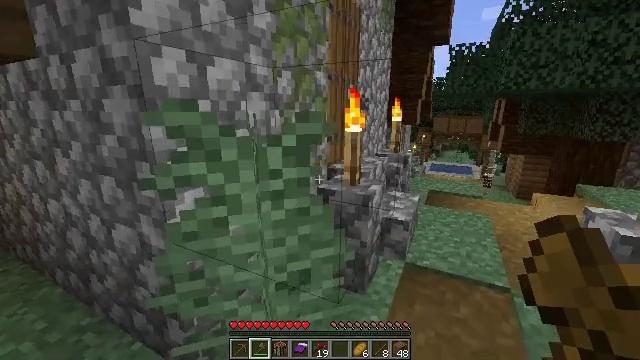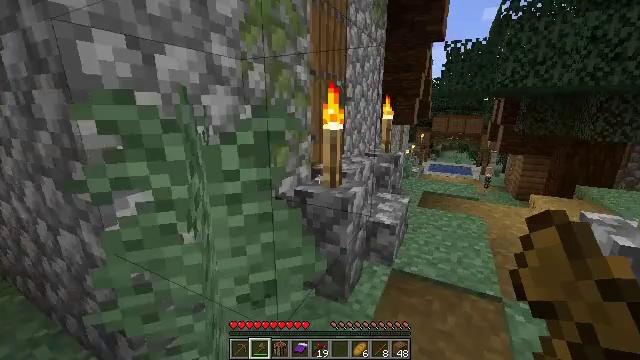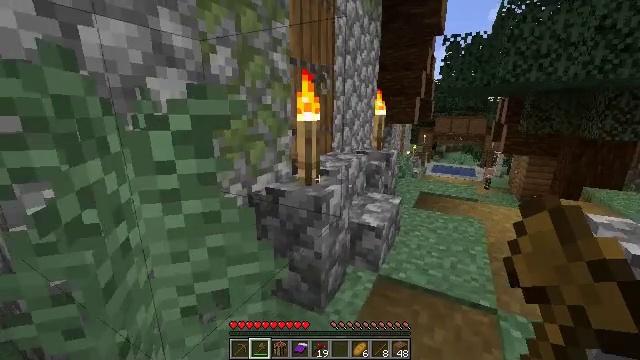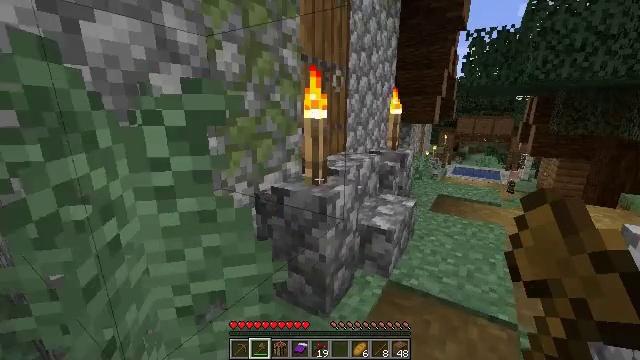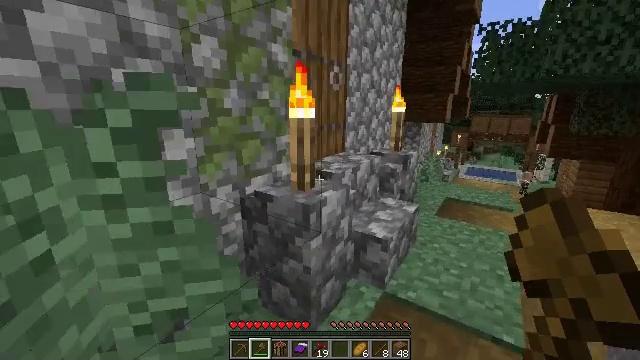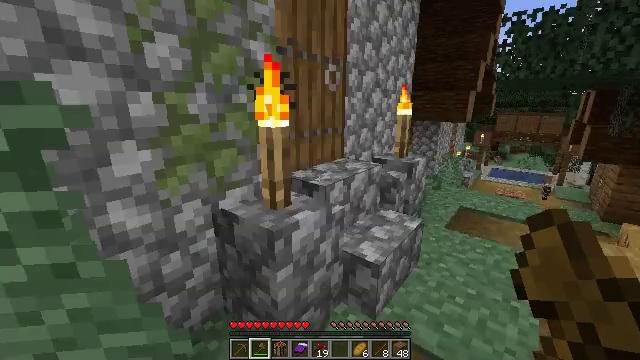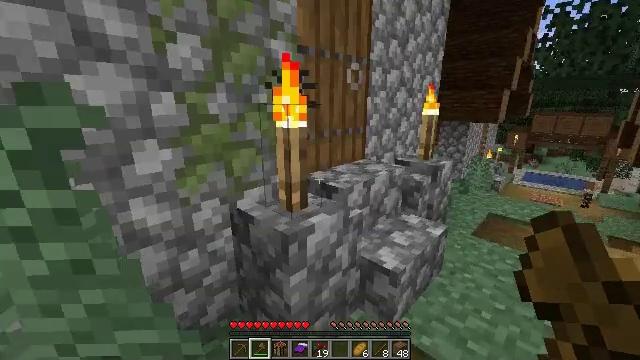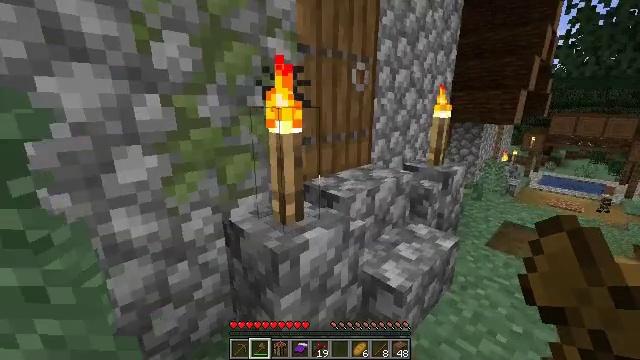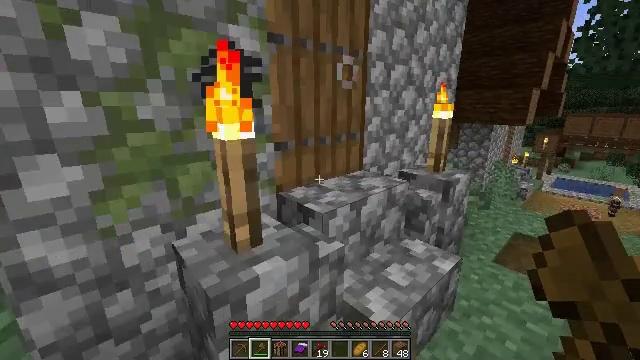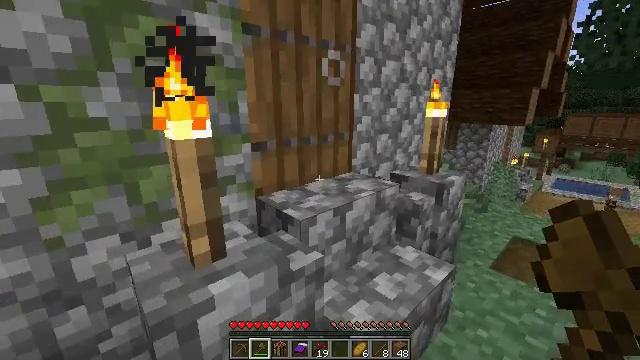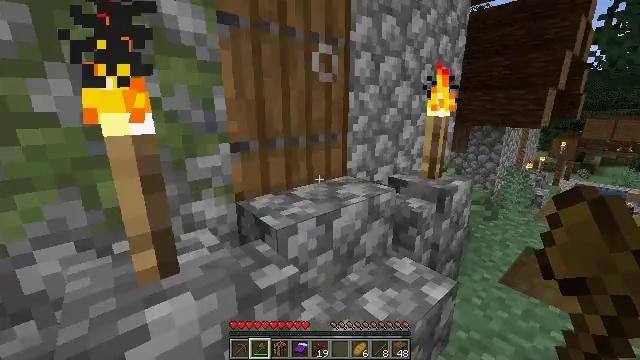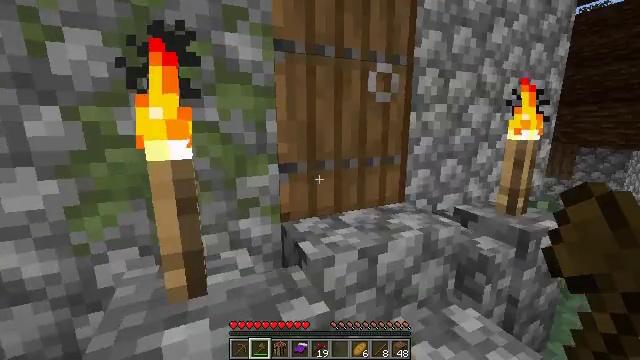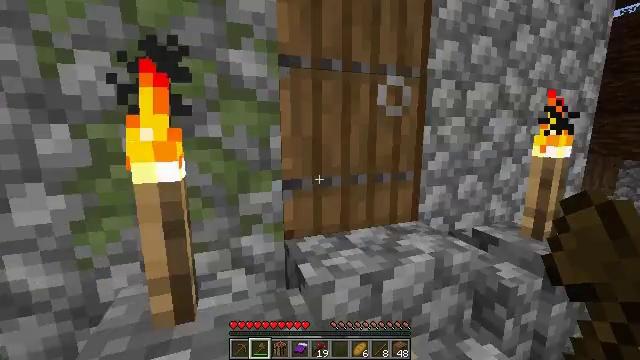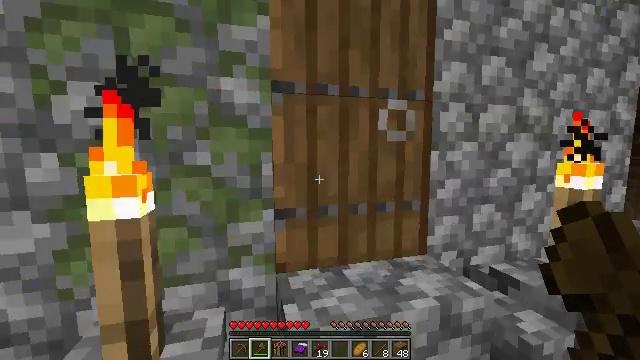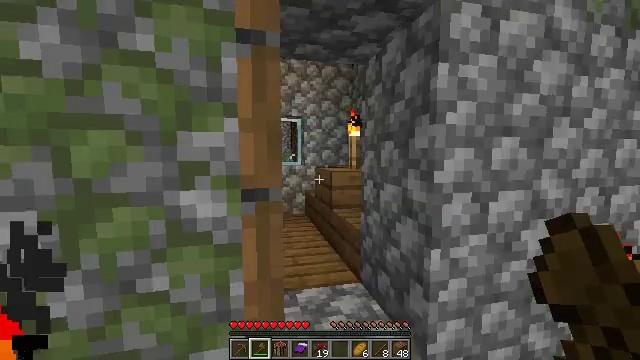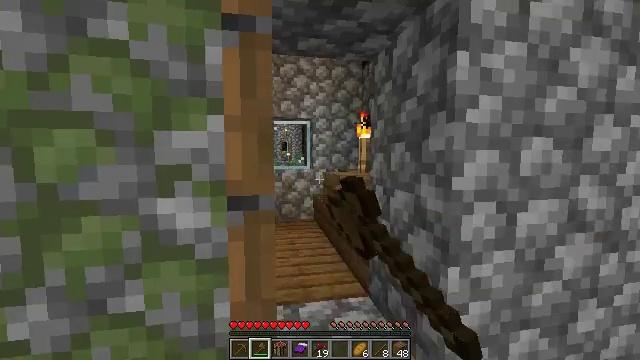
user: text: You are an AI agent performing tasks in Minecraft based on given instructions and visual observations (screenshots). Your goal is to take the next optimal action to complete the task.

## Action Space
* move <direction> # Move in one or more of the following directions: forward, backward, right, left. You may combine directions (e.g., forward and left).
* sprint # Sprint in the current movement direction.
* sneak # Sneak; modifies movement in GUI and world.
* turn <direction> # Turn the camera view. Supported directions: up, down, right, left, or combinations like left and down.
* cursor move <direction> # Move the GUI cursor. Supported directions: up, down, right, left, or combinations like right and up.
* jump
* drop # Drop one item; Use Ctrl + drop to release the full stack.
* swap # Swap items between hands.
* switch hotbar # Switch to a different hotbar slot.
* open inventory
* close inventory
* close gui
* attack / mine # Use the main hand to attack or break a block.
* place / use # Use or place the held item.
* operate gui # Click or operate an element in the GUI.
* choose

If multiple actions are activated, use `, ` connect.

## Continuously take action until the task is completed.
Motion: motion action
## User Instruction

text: Gather wheat by left-clicking on it.
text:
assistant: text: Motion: move forward and move right
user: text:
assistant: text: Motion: move forward and move right
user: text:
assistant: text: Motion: move forward and move right, turn left
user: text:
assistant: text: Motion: move forward and move right, turn left
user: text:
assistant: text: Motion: move forward and move right, turn left
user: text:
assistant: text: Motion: move forward, turn left
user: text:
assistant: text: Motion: move forward and move right, turn left
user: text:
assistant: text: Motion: move forward and move right, turn left
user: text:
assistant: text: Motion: move forward and move right
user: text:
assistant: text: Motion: move forward and move right, turn left
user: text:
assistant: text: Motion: move forward and move right, turn left and up
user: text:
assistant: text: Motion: move forward and move right, turn left and up
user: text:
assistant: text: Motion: move forward, turn left and up
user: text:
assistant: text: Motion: move forward, turn left and up, use / place
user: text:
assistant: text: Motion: move forward, turn left, use / place
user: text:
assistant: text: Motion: move forward, turn left and up, use / place
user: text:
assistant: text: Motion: move forward, turn left
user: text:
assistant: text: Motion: move forward
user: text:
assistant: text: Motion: move forward
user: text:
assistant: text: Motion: move forward
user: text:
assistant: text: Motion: move forward
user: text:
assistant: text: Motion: move forward
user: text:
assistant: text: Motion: move forward, turn down
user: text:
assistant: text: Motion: move forward, turn right and down
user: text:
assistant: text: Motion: move forward, turn down
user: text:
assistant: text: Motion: move forward, turn left and down
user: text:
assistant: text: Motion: move forward, turn left and down
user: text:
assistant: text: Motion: move forward, turn left and down
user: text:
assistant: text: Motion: move forward, turn left and down
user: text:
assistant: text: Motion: move forward, turn left and down